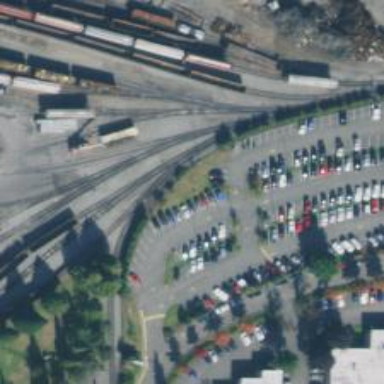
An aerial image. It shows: Railway yard in service.